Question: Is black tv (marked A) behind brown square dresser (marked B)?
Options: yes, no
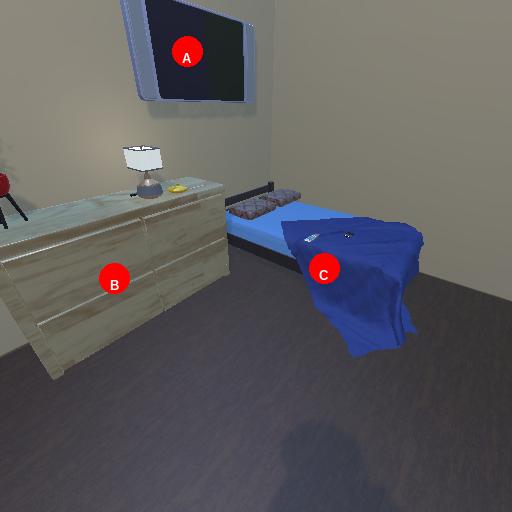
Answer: yes